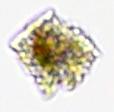
Label: Detritus